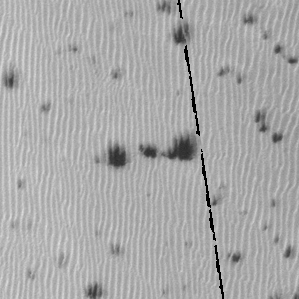
Label: frost